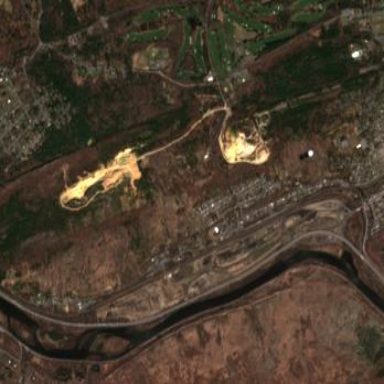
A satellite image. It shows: Brownfield site.